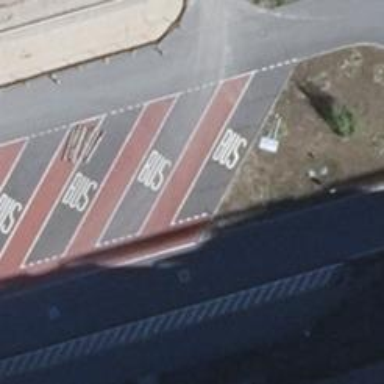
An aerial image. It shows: Public transport stop position.